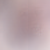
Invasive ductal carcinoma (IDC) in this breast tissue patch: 0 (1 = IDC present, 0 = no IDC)